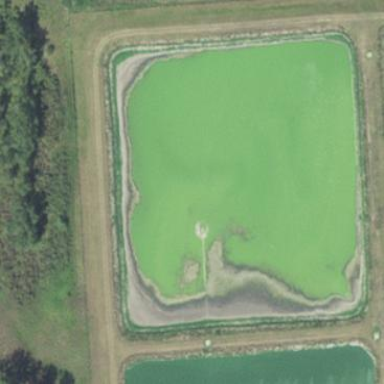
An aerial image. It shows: Reservoir containing sewage water.